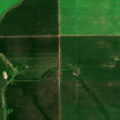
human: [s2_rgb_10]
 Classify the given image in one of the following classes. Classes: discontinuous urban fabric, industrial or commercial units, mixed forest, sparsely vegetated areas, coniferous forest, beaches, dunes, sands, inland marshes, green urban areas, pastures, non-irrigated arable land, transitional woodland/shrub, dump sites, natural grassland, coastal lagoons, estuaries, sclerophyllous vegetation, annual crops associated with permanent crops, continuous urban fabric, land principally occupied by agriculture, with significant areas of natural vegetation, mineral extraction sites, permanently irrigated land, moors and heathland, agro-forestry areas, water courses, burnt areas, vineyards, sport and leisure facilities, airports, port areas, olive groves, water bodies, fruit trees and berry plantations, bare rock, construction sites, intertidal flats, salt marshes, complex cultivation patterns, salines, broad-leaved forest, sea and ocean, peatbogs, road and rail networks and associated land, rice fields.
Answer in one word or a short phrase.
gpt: non-irrigated arable land